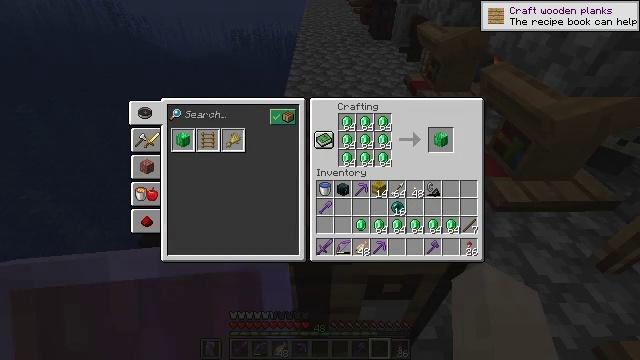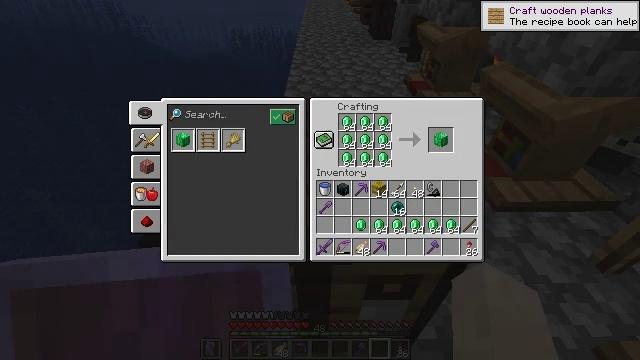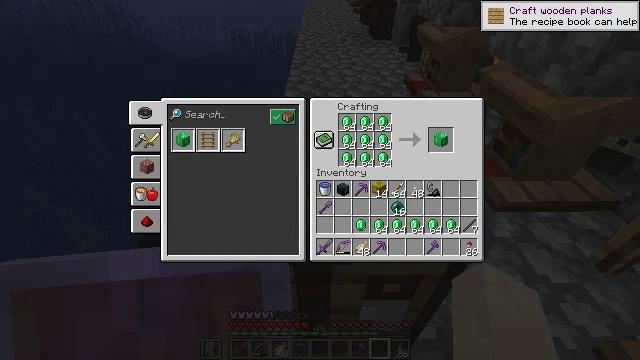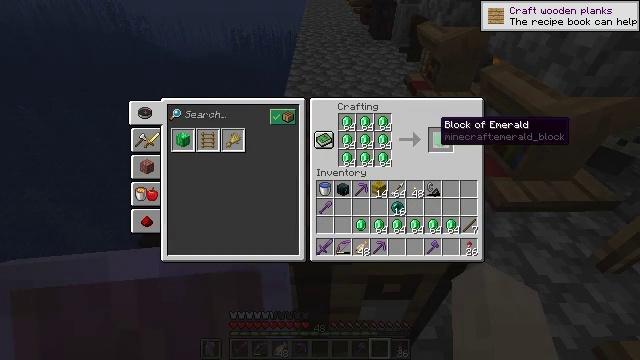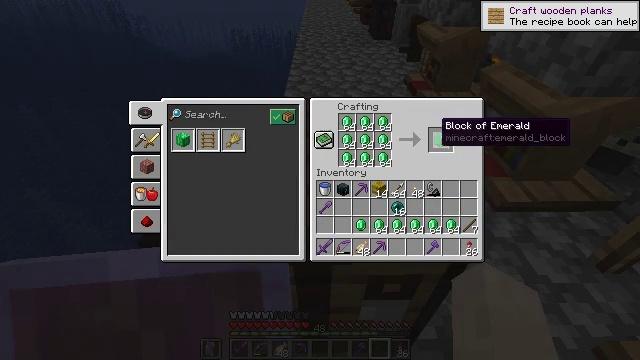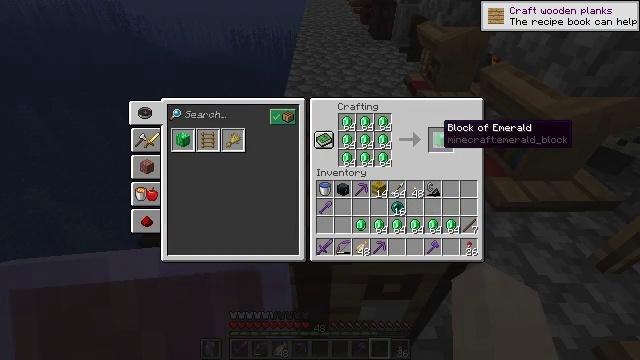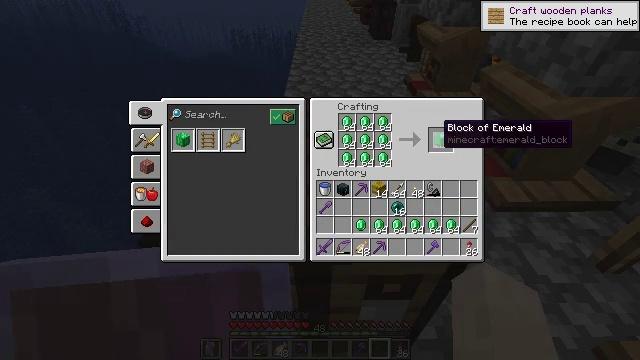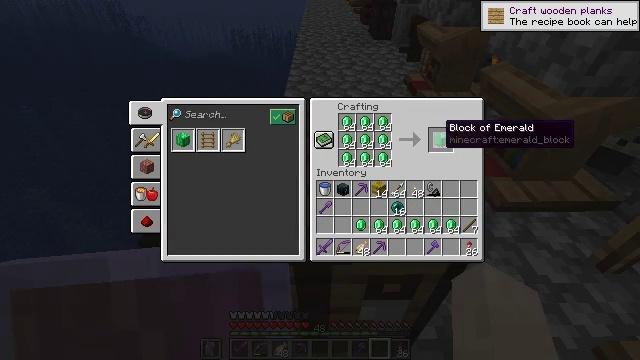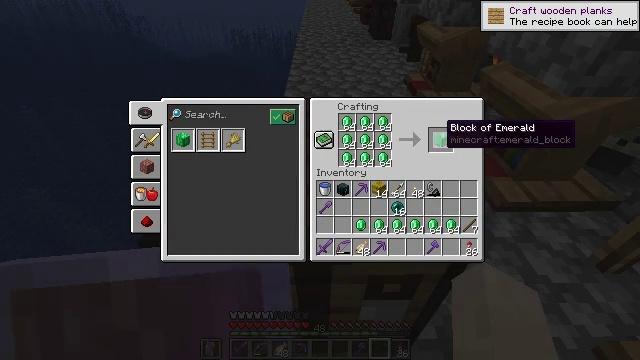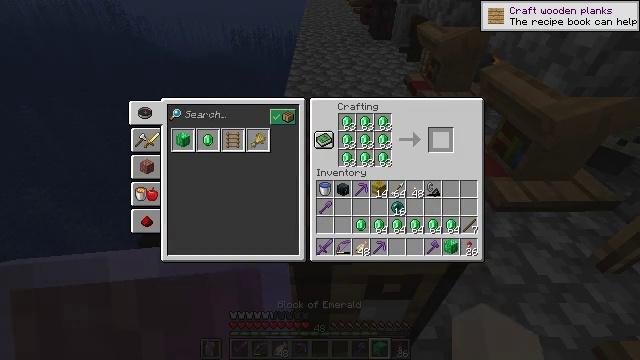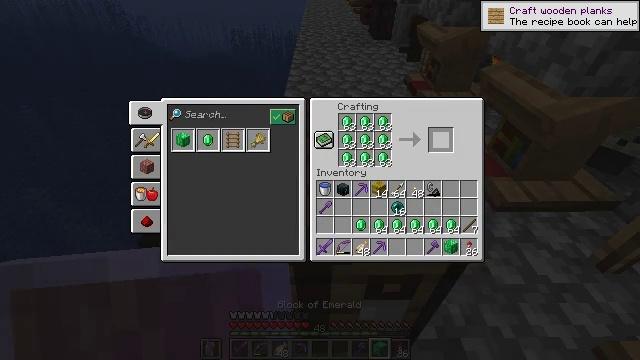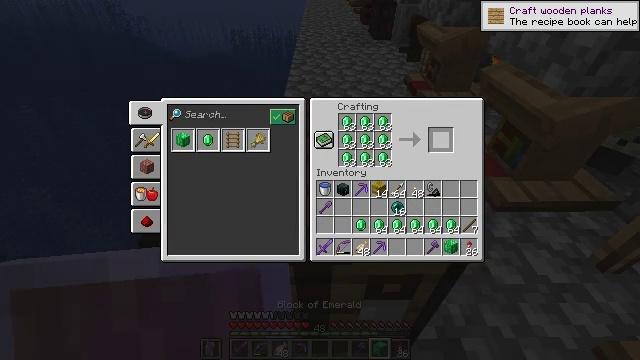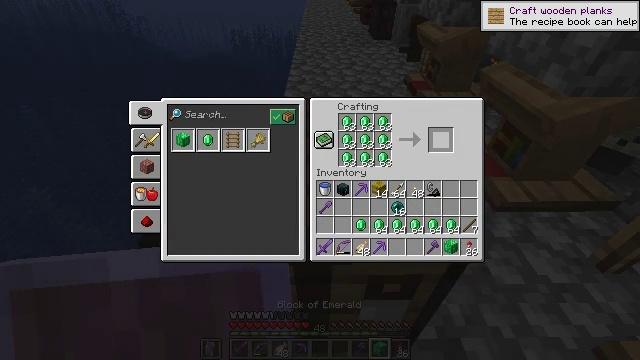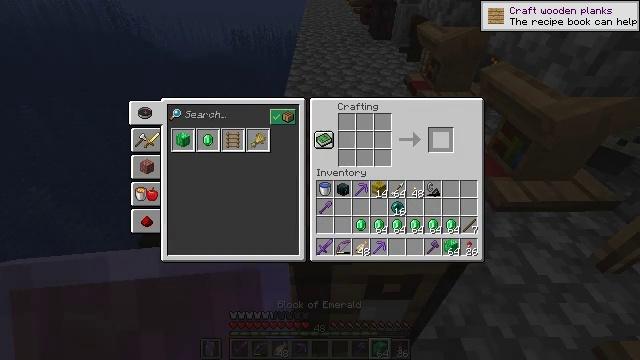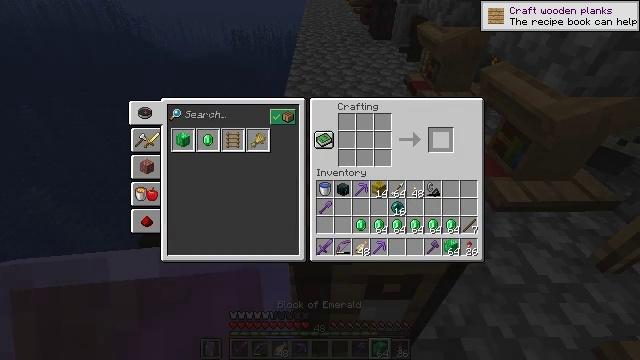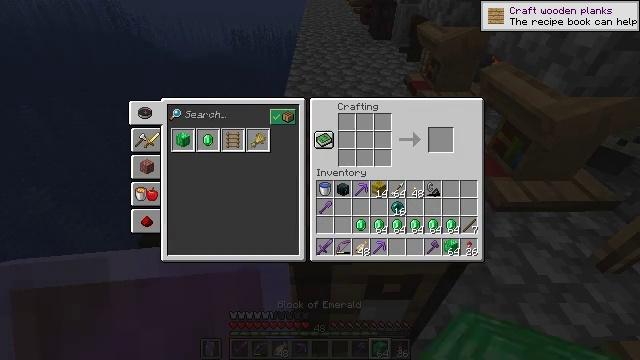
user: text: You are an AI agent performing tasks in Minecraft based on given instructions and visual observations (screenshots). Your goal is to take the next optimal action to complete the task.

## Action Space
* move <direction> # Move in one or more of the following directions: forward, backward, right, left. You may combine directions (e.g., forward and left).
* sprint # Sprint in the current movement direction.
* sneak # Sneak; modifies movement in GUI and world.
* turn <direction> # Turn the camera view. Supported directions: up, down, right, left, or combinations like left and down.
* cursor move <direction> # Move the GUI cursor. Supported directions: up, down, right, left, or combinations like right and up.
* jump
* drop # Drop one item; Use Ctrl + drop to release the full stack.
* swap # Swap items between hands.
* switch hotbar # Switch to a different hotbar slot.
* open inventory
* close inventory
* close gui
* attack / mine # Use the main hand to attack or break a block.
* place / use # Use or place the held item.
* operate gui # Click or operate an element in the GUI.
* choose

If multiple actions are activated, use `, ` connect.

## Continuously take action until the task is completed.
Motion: motion action
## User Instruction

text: Interact with the crafting table to make an emerald block.
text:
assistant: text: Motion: sneak
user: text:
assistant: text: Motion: sneak
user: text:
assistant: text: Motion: sneak
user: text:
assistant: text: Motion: sneak
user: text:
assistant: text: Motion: sneak
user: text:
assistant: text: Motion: sneak
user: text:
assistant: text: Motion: sneak
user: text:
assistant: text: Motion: sneak
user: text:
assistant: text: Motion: sneak, operate gui
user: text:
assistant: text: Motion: sneak, operate gui
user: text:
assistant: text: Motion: sneak, operate gui
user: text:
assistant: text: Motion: sneak, operate gui
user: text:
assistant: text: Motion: sneak, operate gui
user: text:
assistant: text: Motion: sneak, operate gui
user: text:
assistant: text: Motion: sneak, cursor move left
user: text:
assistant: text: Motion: sneak, cursor move left
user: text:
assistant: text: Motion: sneak, cursor move left and down
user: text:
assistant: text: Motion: sneak, cursor move left and down
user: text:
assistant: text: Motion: sneak, cursor move left
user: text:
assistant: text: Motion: sneak, cursor move left
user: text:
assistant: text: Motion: sneak, cursor move left
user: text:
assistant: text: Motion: sneak, cursor move left
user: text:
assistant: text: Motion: sneak
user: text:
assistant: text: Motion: sneak
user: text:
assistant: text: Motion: sneak
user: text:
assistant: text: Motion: sneak
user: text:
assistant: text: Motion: sneak, cursor move left
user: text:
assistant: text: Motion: sneak
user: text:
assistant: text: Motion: sneak
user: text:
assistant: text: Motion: sneak